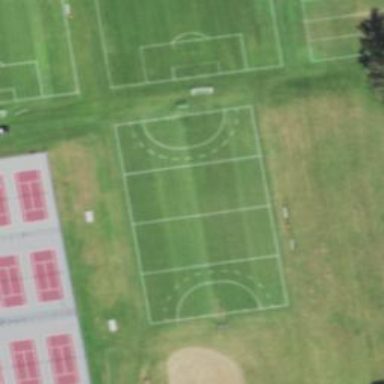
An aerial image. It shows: Multi-sport pitch for leisure activities.